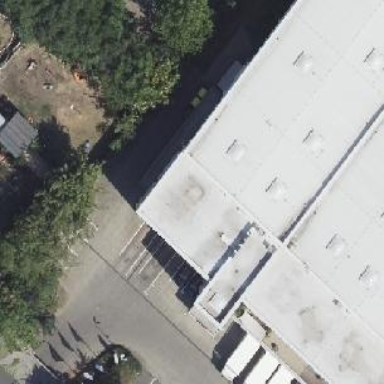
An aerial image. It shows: Part of building.